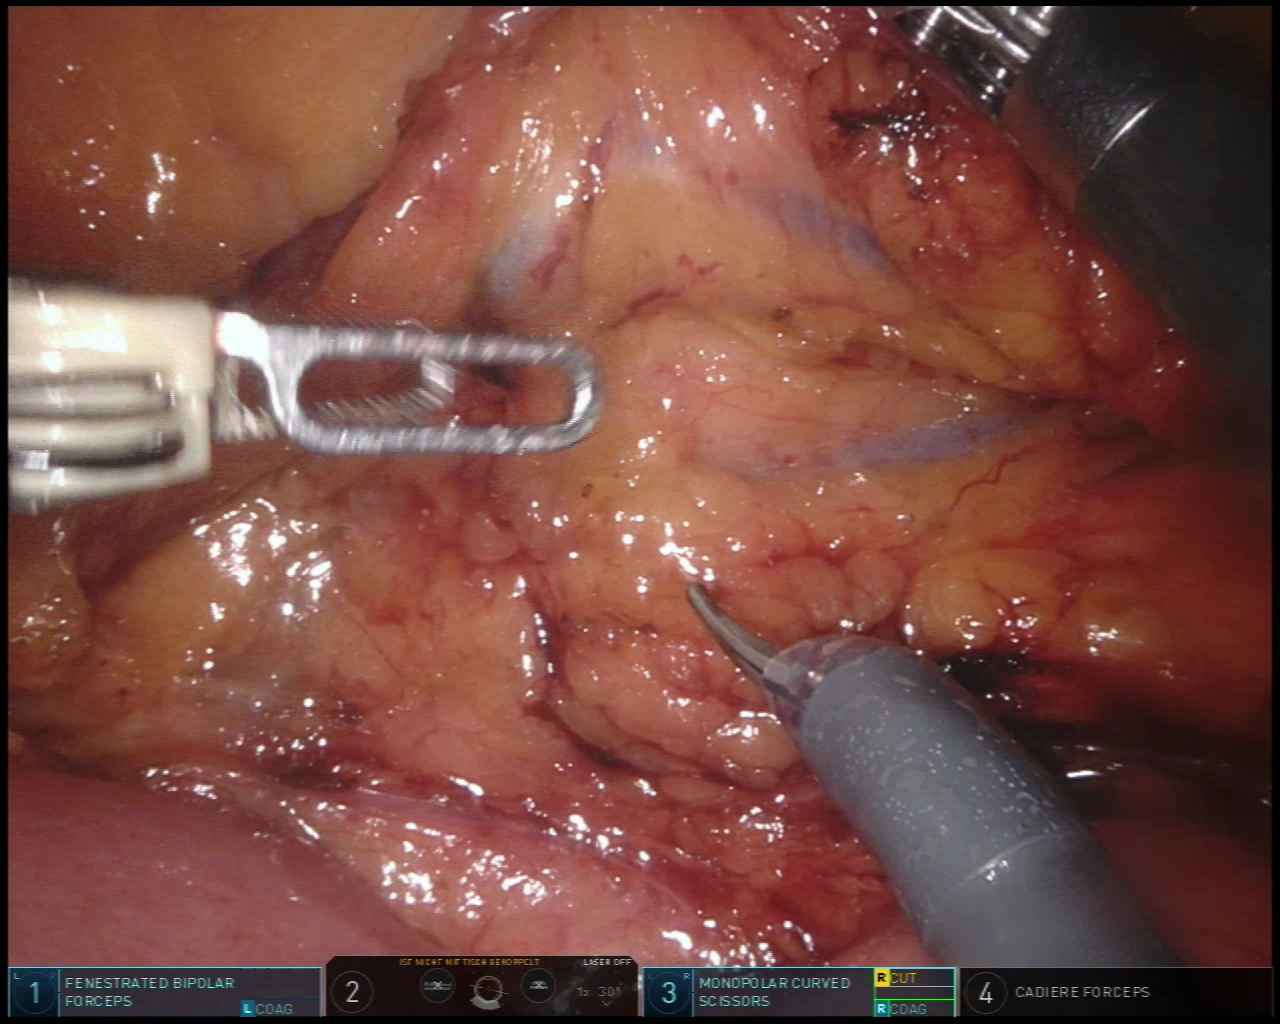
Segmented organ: intestinal_veins
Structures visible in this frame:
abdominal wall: no
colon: no
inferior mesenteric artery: no
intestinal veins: yes
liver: no
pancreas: no
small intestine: yes
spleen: no
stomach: no
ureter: no
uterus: no
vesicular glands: no